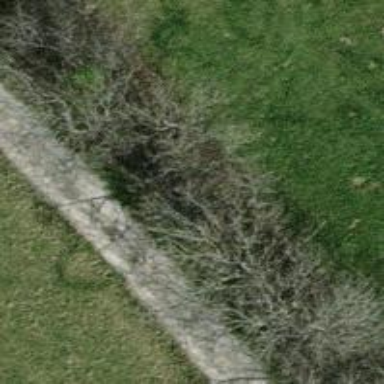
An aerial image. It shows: Broadleaved tree in natural setting.